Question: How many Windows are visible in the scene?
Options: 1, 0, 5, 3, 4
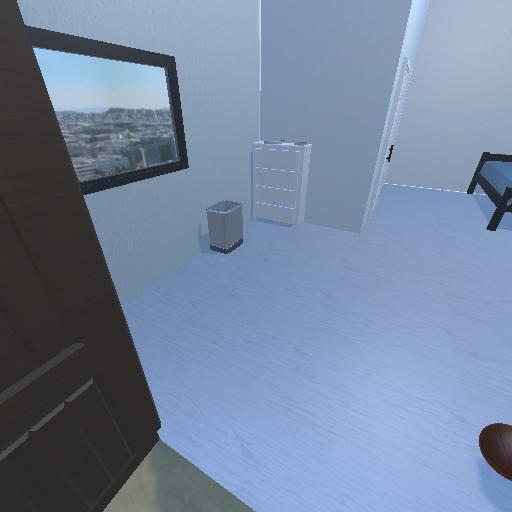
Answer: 1